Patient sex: M
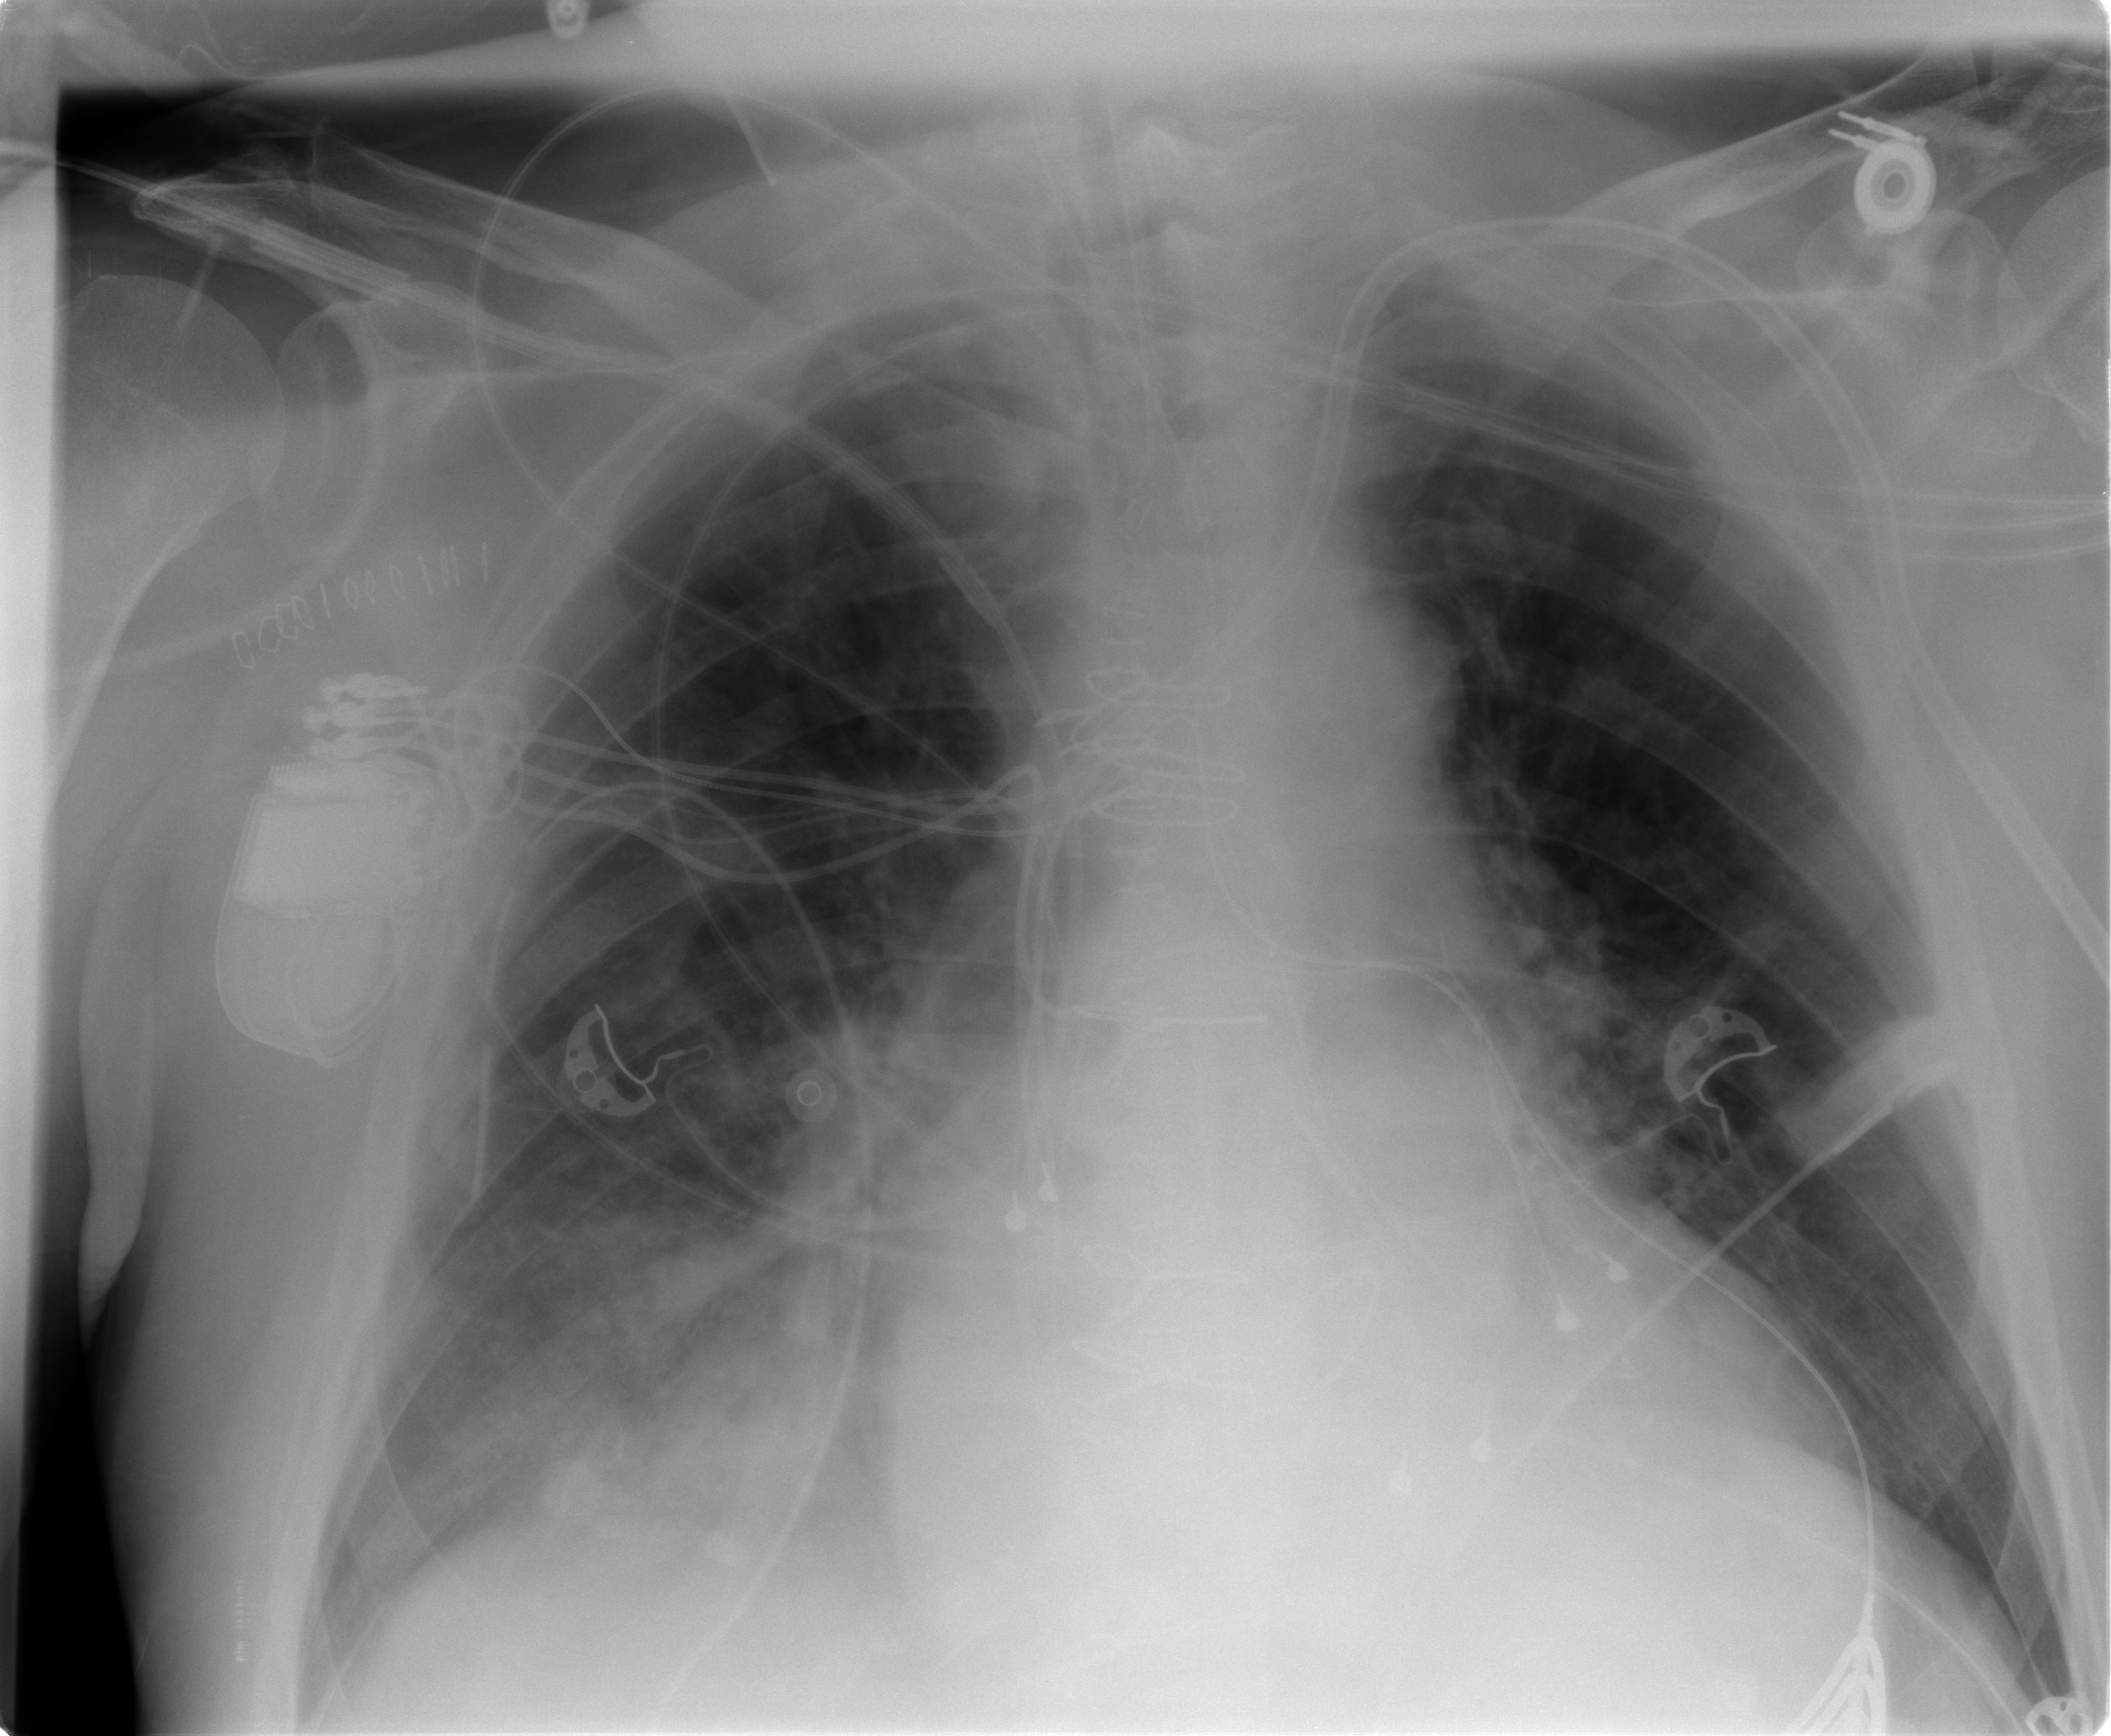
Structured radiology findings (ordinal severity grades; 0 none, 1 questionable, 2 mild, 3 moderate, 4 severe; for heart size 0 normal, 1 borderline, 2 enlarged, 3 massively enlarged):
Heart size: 1
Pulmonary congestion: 2
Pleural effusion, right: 2
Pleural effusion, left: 0
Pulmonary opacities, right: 2
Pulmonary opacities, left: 0
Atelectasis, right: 2
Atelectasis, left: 0